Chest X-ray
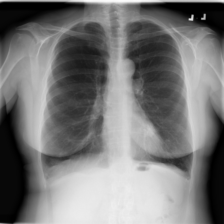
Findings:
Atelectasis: negative
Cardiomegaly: negative
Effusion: negative
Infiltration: positive
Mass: negative
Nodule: positive
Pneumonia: negative
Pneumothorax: negative
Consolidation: negative
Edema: negative
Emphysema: negative
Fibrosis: negative
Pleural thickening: negative
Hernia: negative